Chest X-ray:
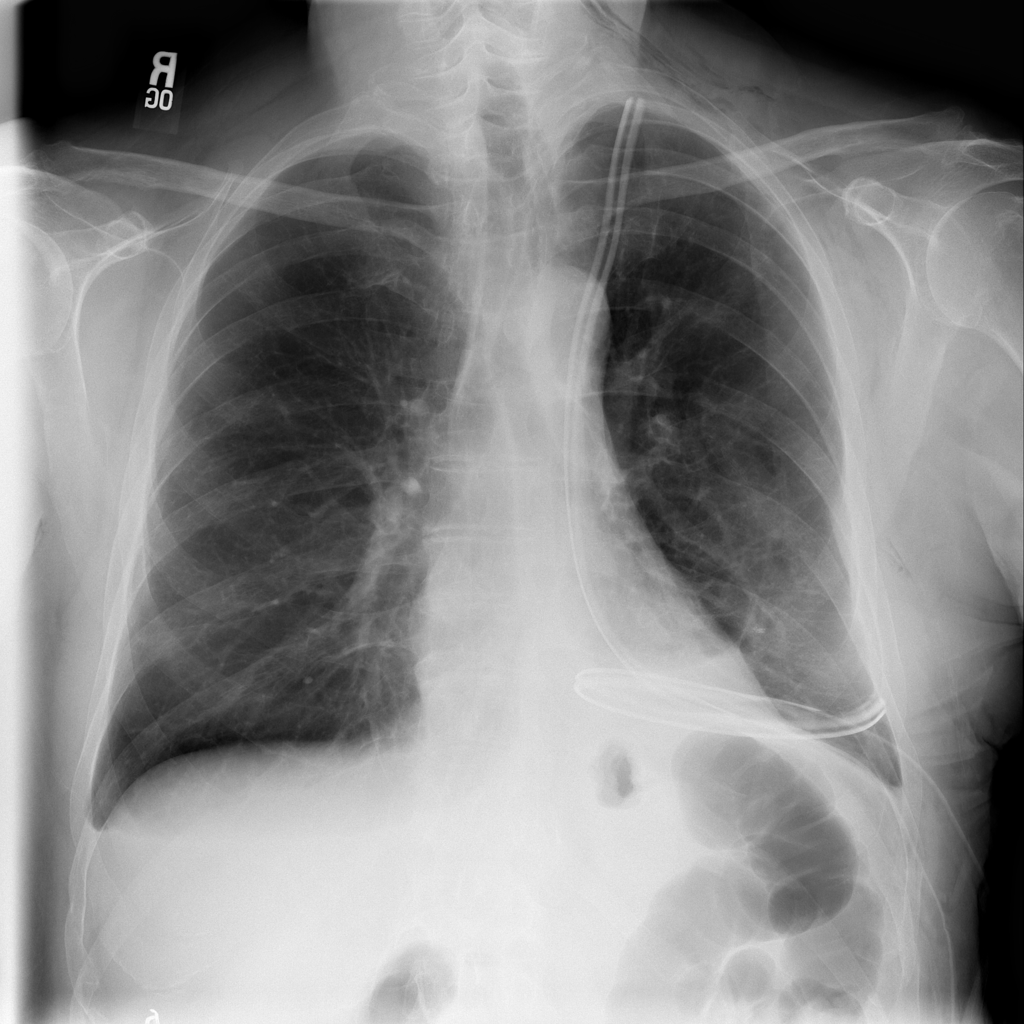
Findings: Fracture, Effusion, Consolidation
No abnormal finding: no